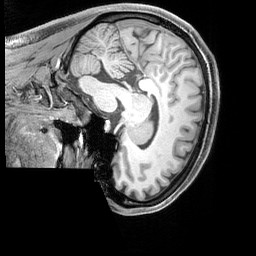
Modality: T1w
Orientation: sagittal
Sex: female
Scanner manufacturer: siemens
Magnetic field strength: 3 T
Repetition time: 2.3 s
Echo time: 0.00226 s